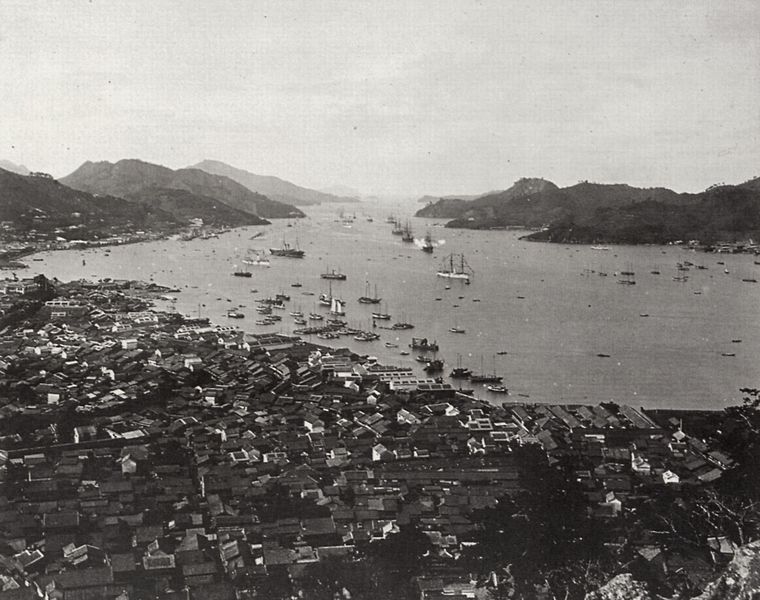
Titel: Die russische Flotte in der Bucht von Nagasaki. Die Fregatte »Pamjat' Asova« schießt am 15. April 1891 Salut. Nagasaki
Künstler: Japanischer Photograph
Schlagwörter: meer, wasser, fluss, landschaft, see, stadt, ufer, gebäude, horizont, häuser, hügel, weite, boote, schiffe, segel, berge, gebirge, vogelperspektive, hafen, bucht, foto, photo, flotte, hügelkette